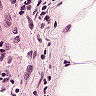
Metastatic tissue present: no